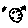
Label: moon